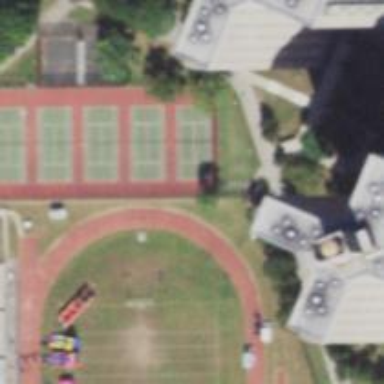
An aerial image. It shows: Tennis court on the leisure land pitch.